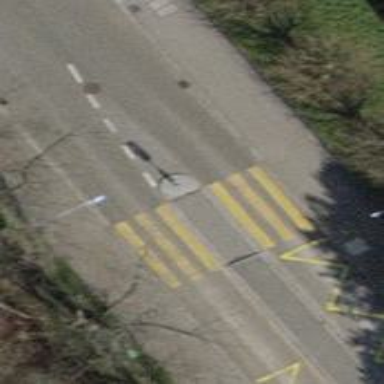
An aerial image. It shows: Paved footway with crossing.